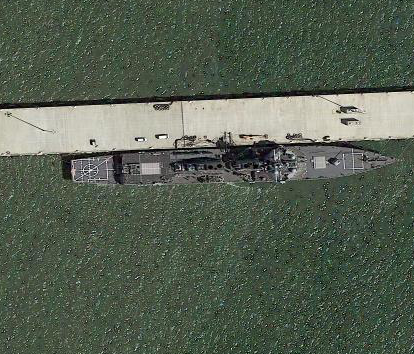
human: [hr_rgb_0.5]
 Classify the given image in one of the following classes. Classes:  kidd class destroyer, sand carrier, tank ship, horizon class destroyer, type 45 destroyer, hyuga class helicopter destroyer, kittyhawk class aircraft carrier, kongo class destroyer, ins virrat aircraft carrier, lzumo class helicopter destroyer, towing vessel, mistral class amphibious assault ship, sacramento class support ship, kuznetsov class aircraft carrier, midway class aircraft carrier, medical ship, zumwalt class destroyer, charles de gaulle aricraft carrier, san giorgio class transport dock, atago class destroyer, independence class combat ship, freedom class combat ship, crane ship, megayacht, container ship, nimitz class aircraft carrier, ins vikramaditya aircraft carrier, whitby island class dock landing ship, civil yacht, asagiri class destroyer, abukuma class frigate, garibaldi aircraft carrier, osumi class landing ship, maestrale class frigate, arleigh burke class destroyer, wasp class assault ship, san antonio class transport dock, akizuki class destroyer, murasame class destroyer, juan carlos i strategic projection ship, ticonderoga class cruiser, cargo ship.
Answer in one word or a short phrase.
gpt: Arleigh Burke class destroyer